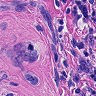
Metastatic tissue present: yes